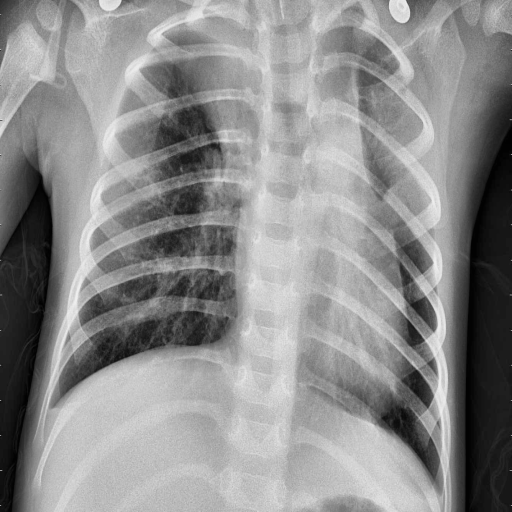
Finding: PNEUMONIA